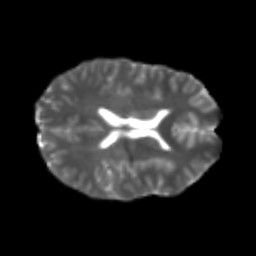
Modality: T2w
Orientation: axial
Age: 21
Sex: female
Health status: healthy
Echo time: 0.074 s